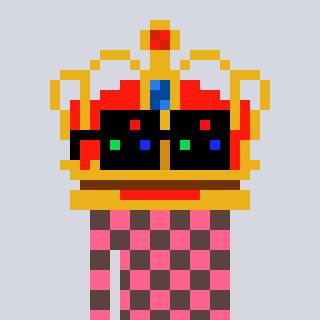
a pixel art character with square black sunglasses, a crown-shaped head and a darkbrown-colored body on a cool background